Question:
From the attached data sample I need to create an sql query in order to return the latest transaction for that account and that particular code. i.e the query should return as follows ;
The last price of 60.00 was recorded for account S494 and code 5044 on the 24/10/2016. This will identify when last the client bought this item and at which price.
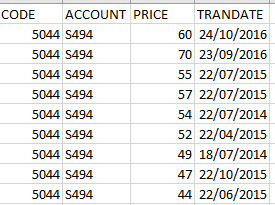
Answer: You can use RANK() to partition and select the range you require (in this case you need the top 1, so where RANK() is 1 - but you can amend the where clause accordingly).
You could just use ROW_NUMBER() instead, but you might have multiple records where trandate is the same, so you need both records where RANK() is 1 (using the data in your example - if this will never be the case use ROW_NUMBER).
'''
SELECT [code], [account], [price], [trandate]
FROM
( SELECT RANK() OVER (PARTITION BY [account], [code] ORDER BY [trandate] DESC) [rank], [code], [account], [price], [trandate] FROM [#trans] ) [d]
WHERE [d].[rank] = 1
'''